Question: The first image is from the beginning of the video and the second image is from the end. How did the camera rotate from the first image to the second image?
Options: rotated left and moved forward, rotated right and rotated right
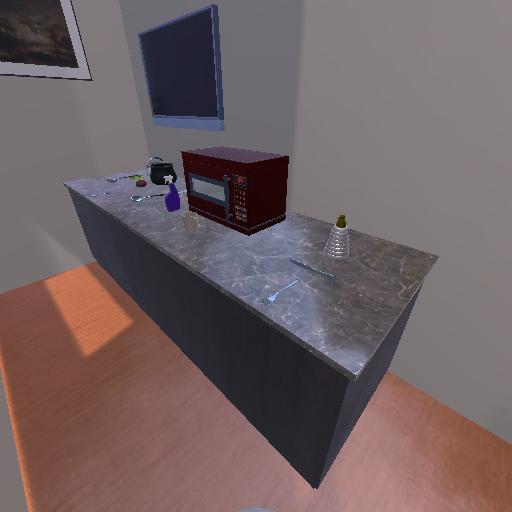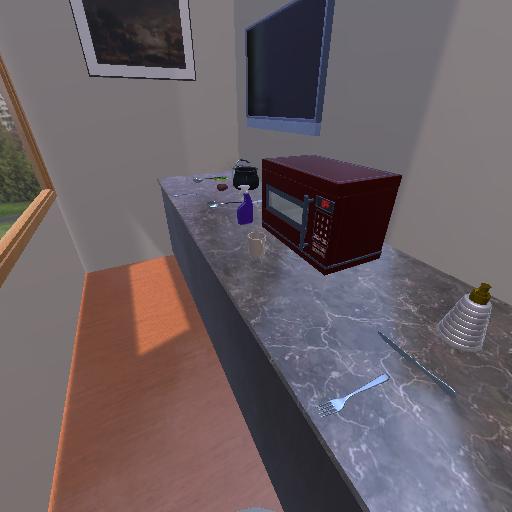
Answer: rotated left and moved forward